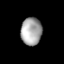
Tissue: lung
Cell type: T cells
Senescence score: 0.2208
Nuclear area (px): 560
Mean DAPI intensity: 167.296